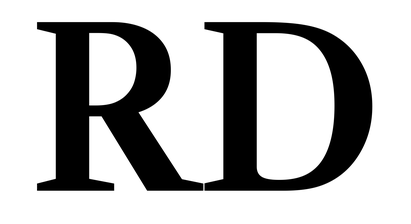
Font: LibreCaslonText_SemiBold